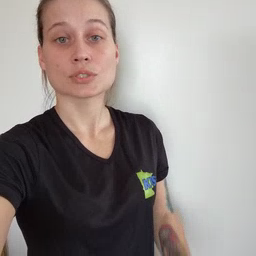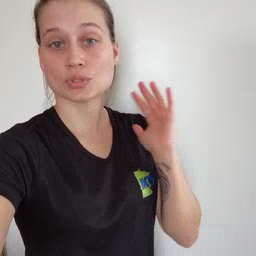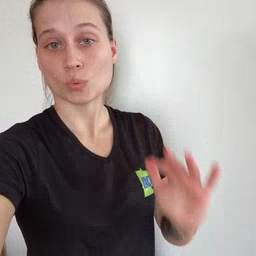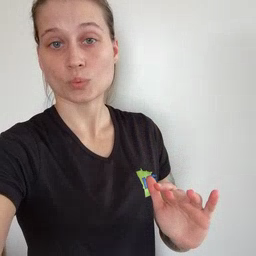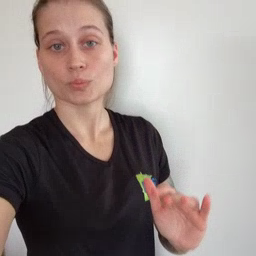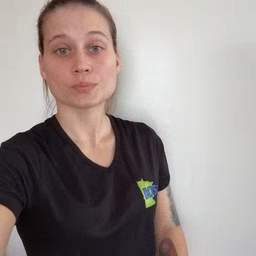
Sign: snow